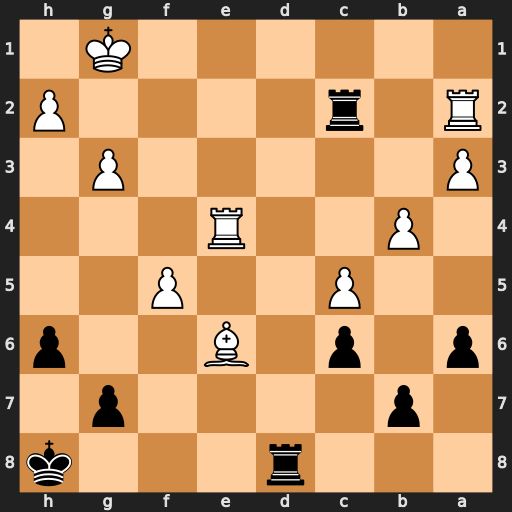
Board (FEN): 3r3k/1p4p1/p1p1B2p/2P2P2/1P2R3/P5P1/R1r4P/6K1
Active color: b
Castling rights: -
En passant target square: -
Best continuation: Rd1+ Re1 Rxe1#